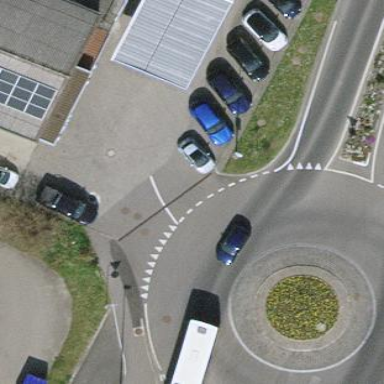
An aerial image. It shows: Roundabout on primary highway.